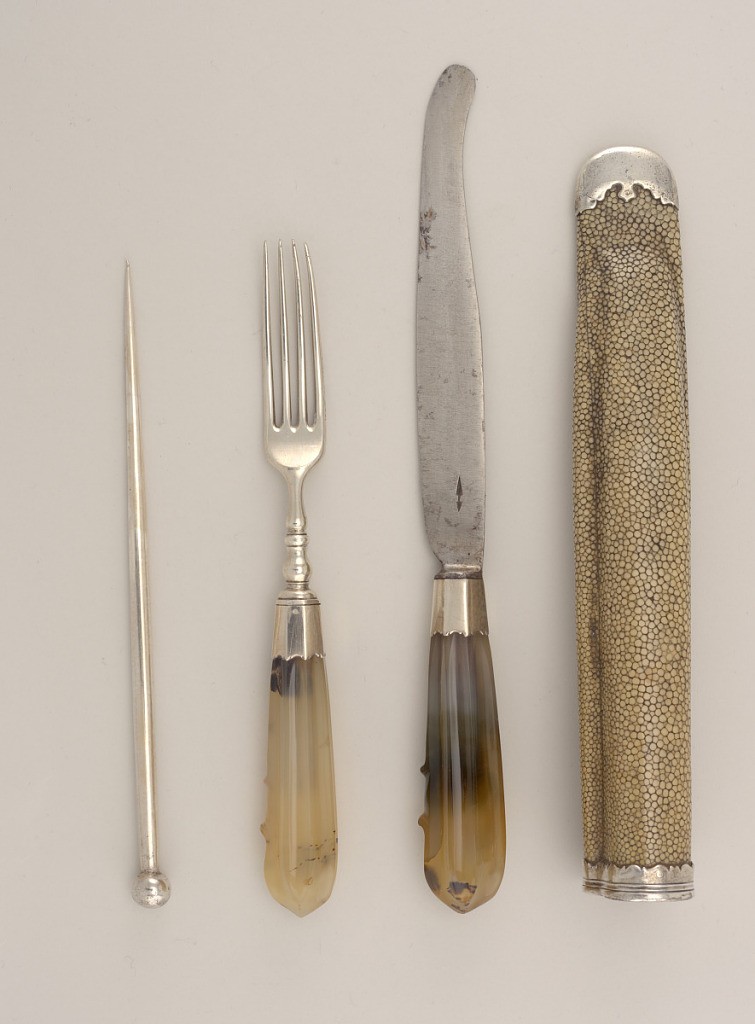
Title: Knife with Fluted Agate Handle
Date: ca. 1750
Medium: steel, agate, silver
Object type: knife
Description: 1985-103-118-a: Sharkskin case without lid, of triangular form, wi...;     1985-103-118-b: Sabre-shaped blade with plain bolster. Octagonal s...;     1985-103-118-c: Four-tined fork with curved shoulders. Baluster-sh...;     1985-103-118-d: Pointed skewer with ball-shaped finial. Part of tr...